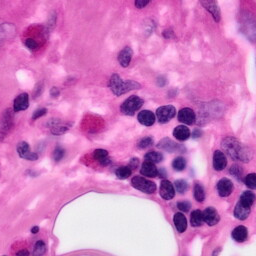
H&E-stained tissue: Pancreatic